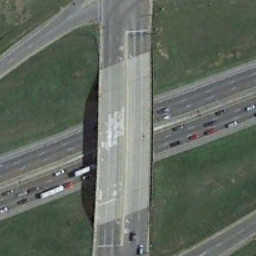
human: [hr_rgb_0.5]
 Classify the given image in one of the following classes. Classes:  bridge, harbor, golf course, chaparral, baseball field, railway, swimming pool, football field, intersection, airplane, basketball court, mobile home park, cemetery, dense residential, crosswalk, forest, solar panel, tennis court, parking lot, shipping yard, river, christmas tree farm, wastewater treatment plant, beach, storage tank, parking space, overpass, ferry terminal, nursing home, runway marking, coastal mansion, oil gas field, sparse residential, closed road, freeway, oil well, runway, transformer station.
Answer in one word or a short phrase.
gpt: overpass